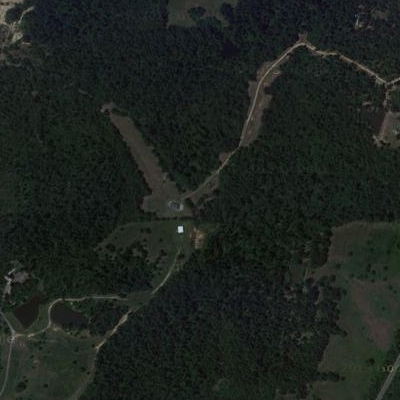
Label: eForest